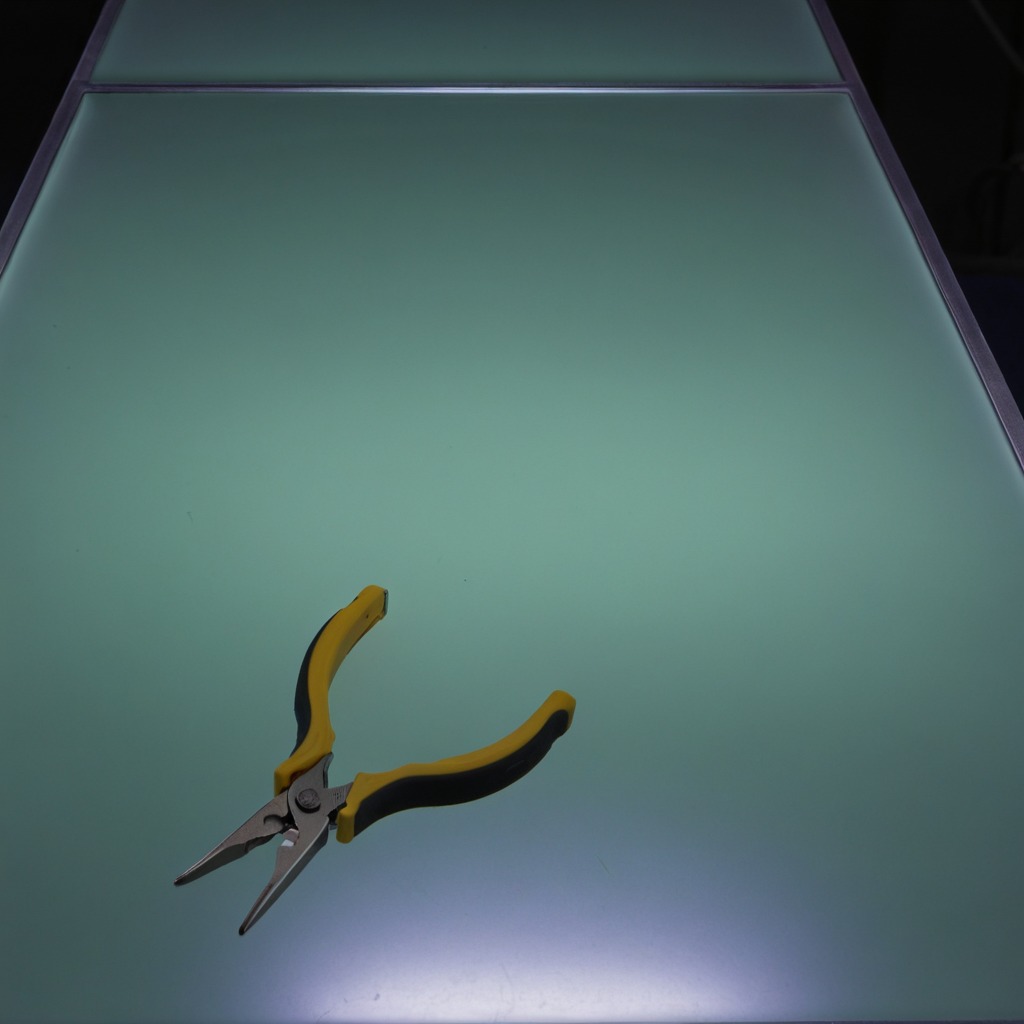
A plier is lying on a clean empty table in a railway signal maintenance room lit by harsh overhead fluorescents photorealistic surface textures crisp shadows high dynamic range.